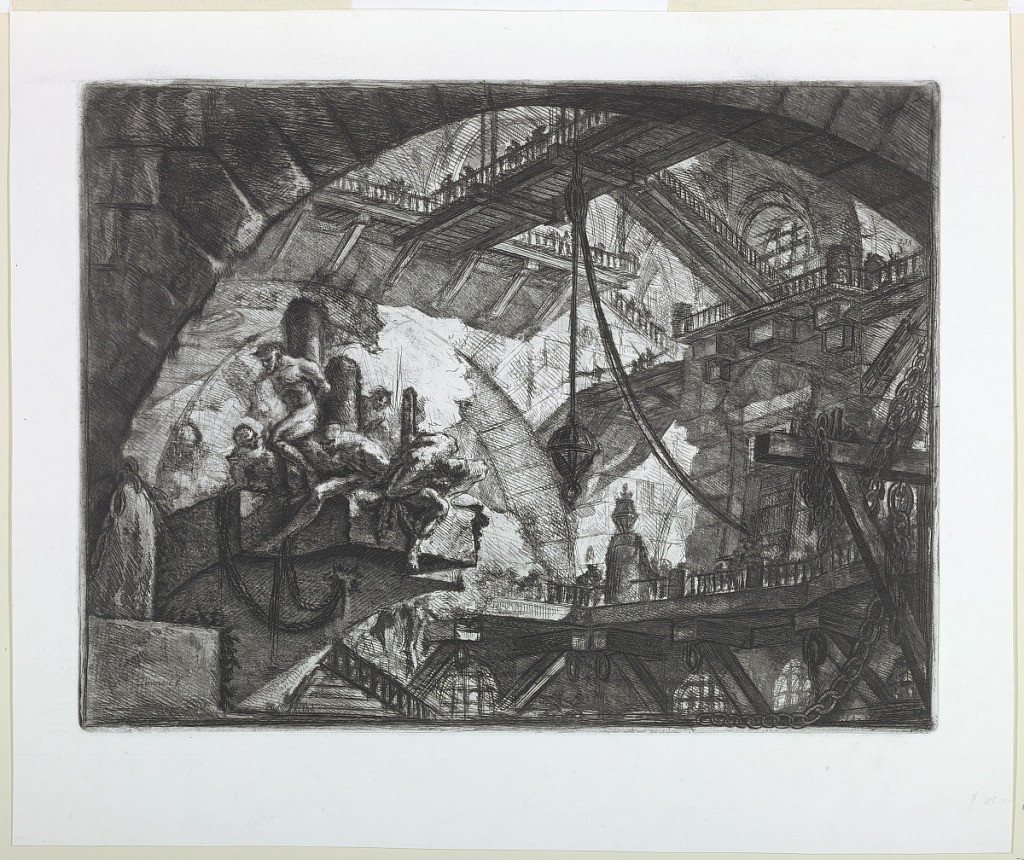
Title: Carceri Series, Plate X
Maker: Giovanni Battista Piranesi, Italian, 1720–1778
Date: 1745
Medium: Etching
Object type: Print
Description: Horizontal rectangle. A broad, vaulted chamber with figures being tortured in the left foreground. Bridges connect galleries in the background. Upper right, calcografia number 358.